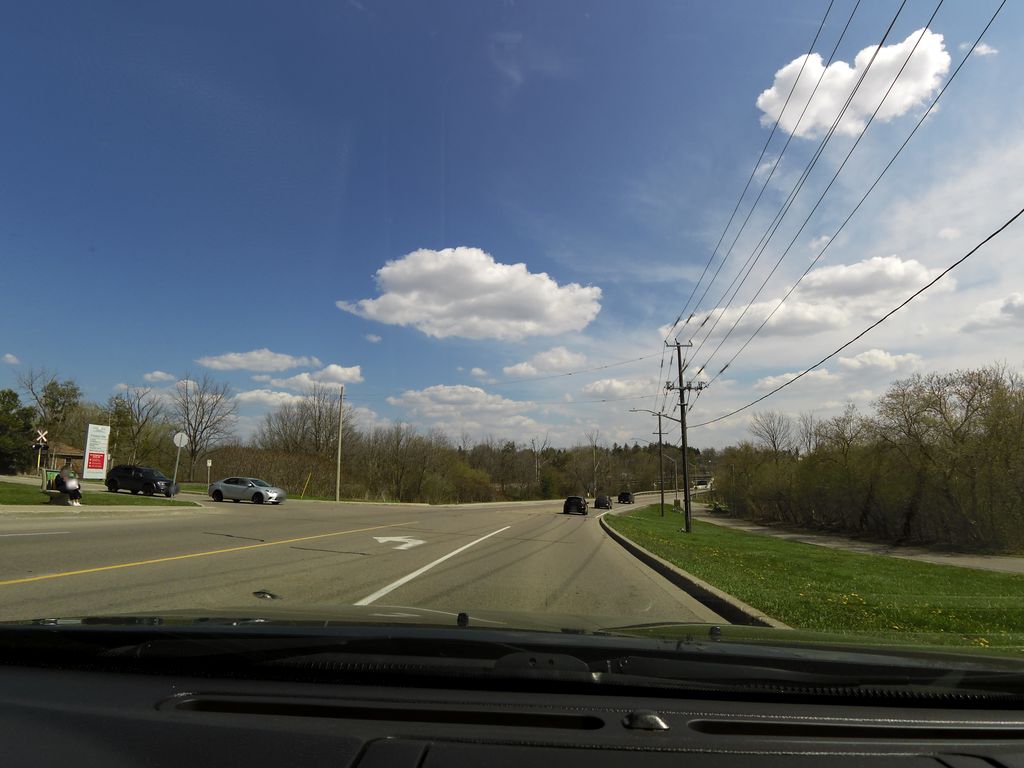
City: kitchener-waterloo